Field crop: maize
Growth stage: 1
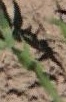
Species: maize